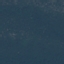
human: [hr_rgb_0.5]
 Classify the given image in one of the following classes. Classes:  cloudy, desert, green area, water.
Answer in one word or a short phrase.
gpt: green area